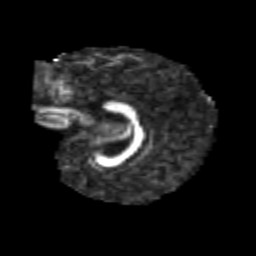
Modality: FA
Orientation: sagittal
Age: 6
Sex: male
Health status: healthy